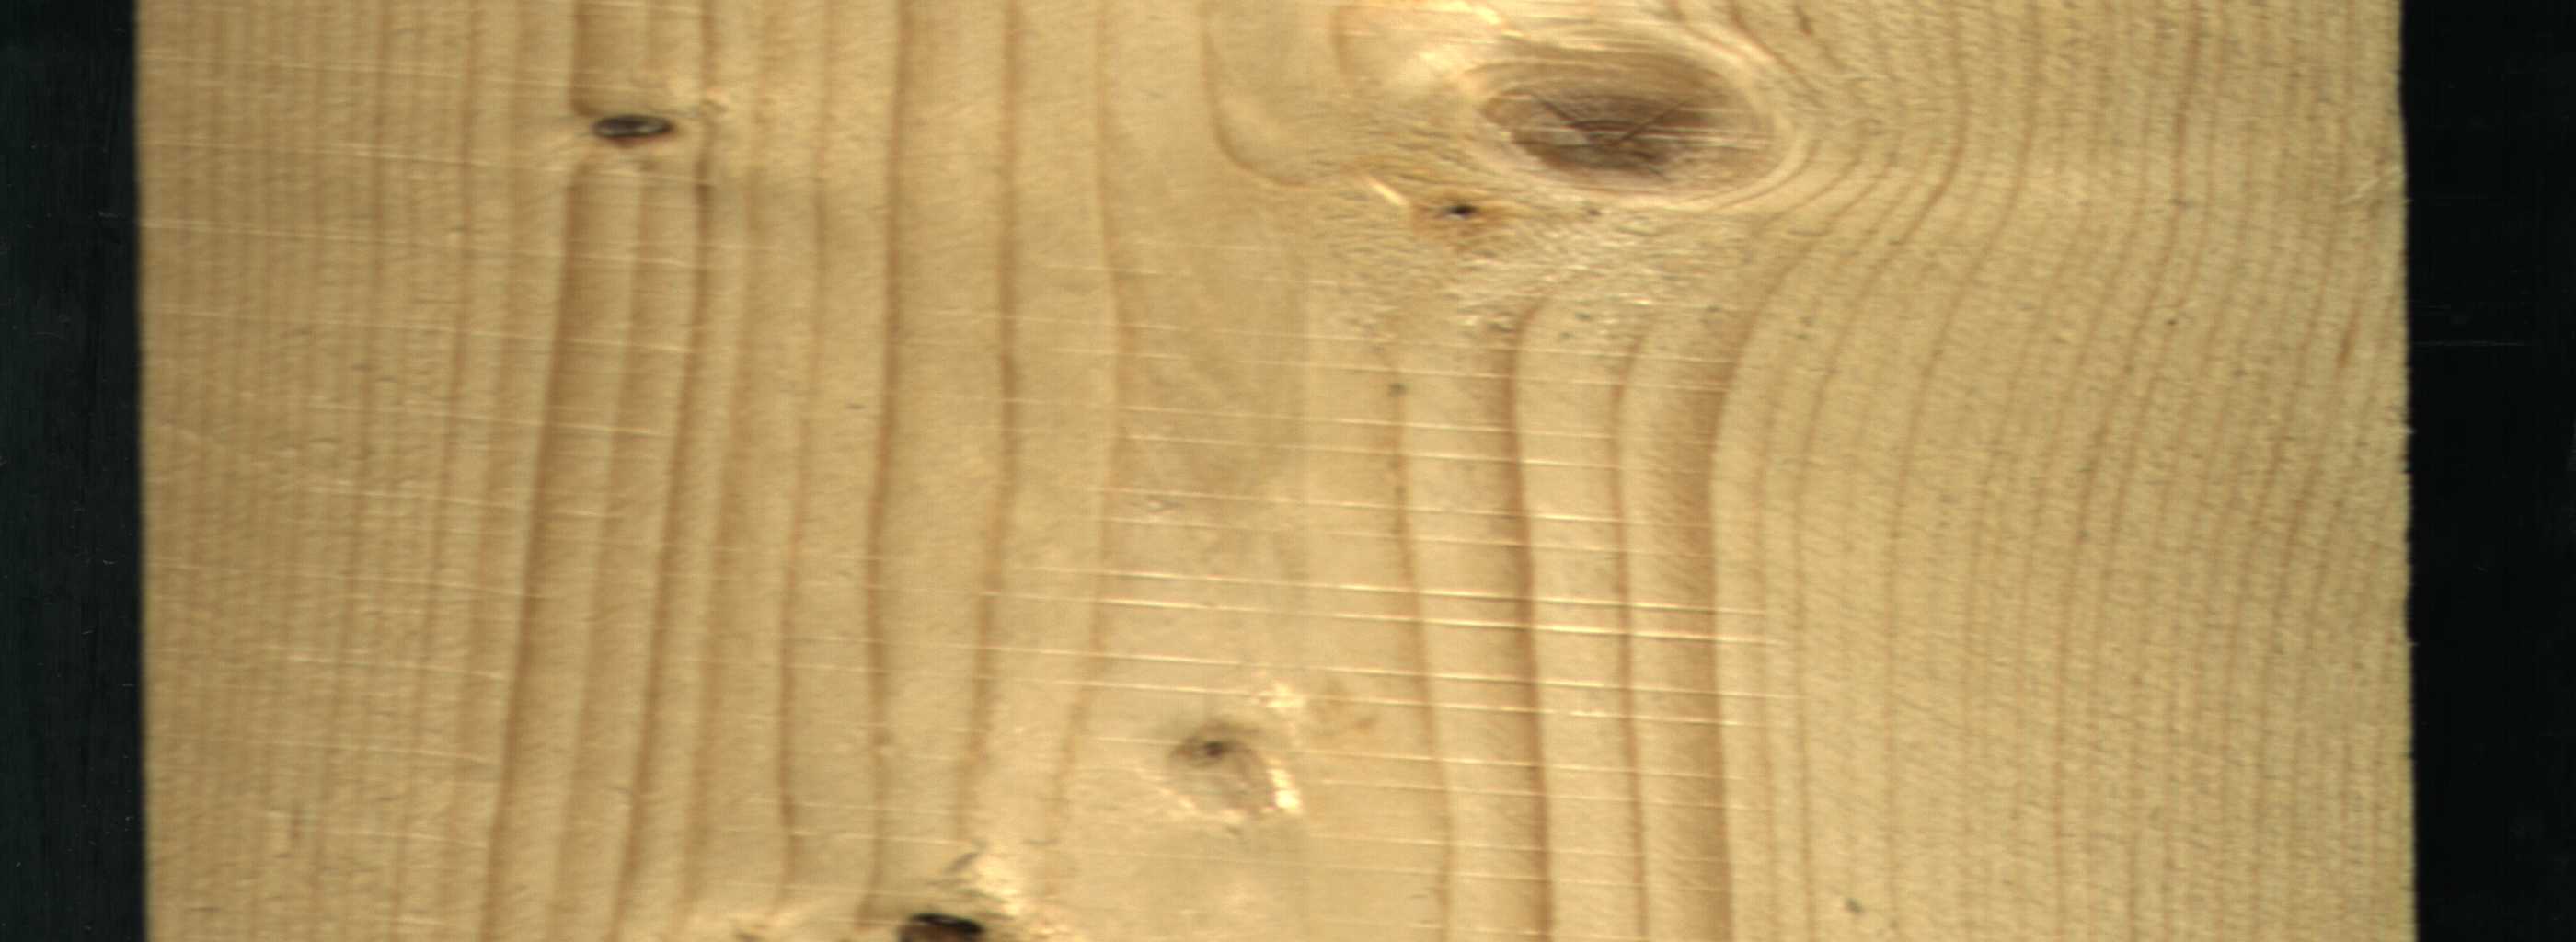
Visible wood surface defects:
Dead_Knot
Dead_Knot
Live_Knot
Live_Knot
Live_Knot